Milling tool wear sample.
Tool blade image: 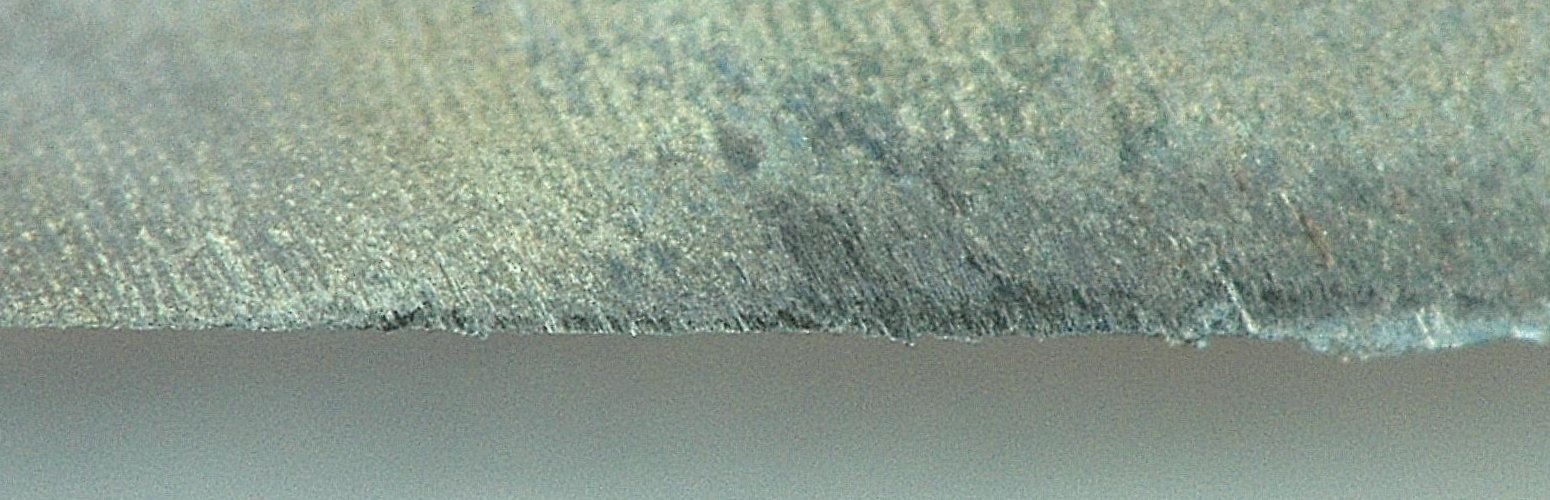
Chip image: 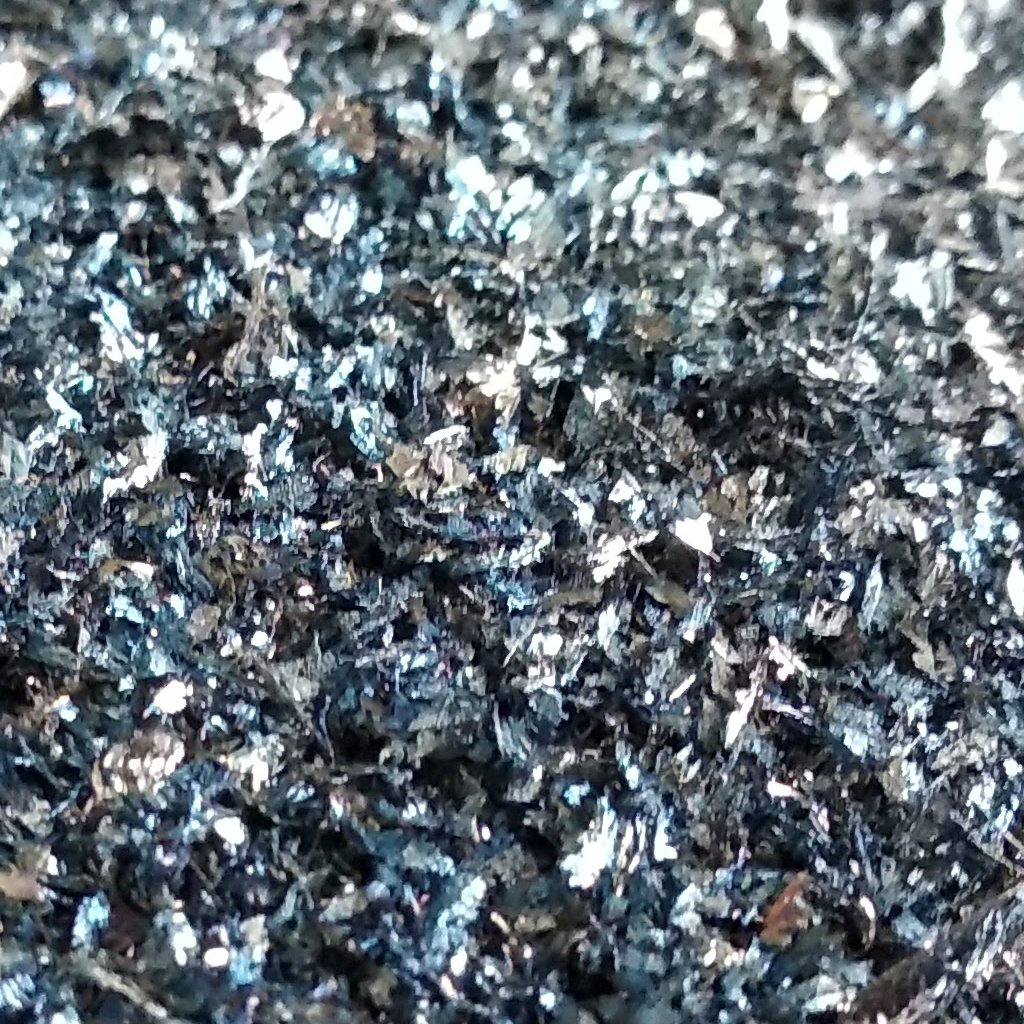
Workpiece image: 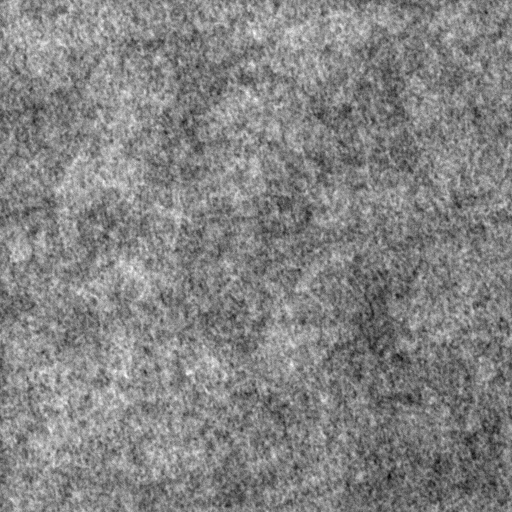
Tool wear state: dulled
Gaps: 0
Flank wear: 129.06
Overhang: 43.1
Force-signal Mel-spectrograms (X, Y, Z axes): 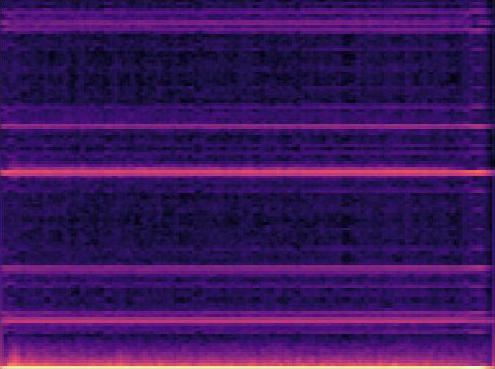 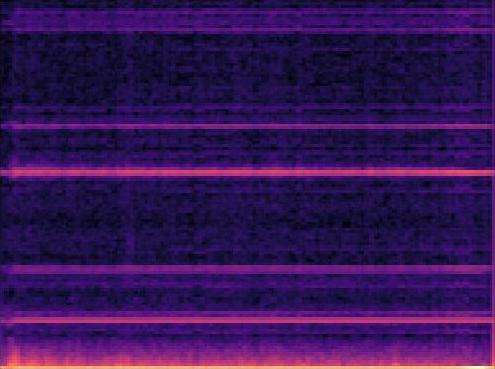 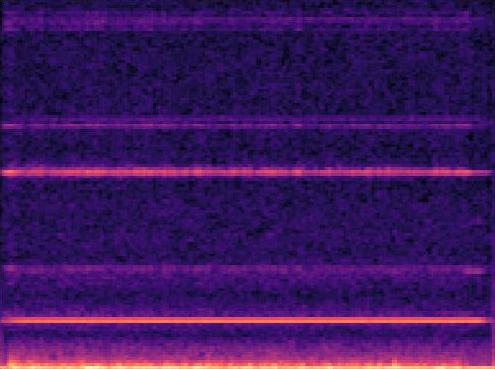
Force-signal scalograms (X, Y, Z axes): 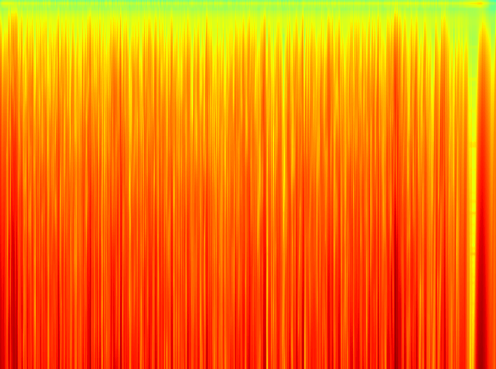 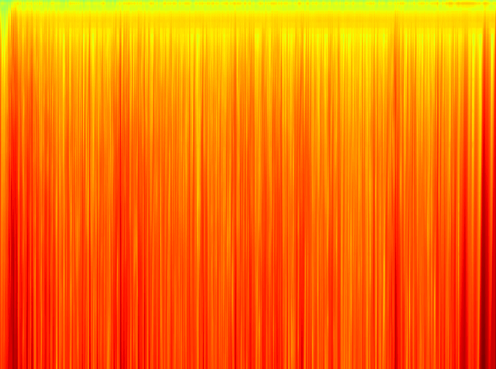 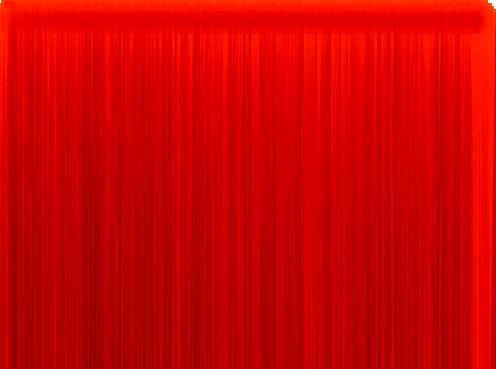
Force phase: accelerated_severe_wear